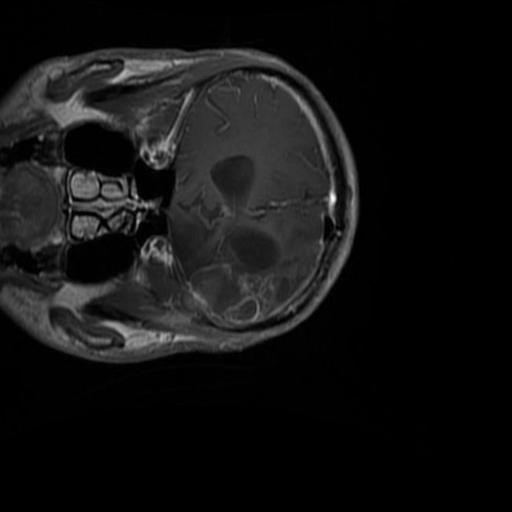
Label: brain_glioma